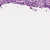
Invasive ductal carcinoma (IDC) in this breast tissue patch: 1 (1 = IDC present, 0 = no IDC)